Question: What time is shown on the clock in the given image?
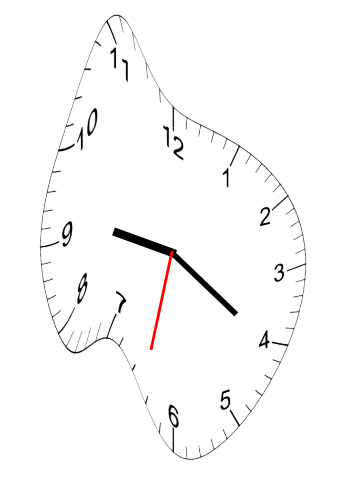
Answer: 09:20:32